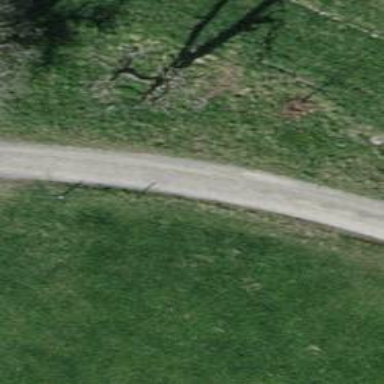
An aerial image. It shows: Compacted track with grade2 level.